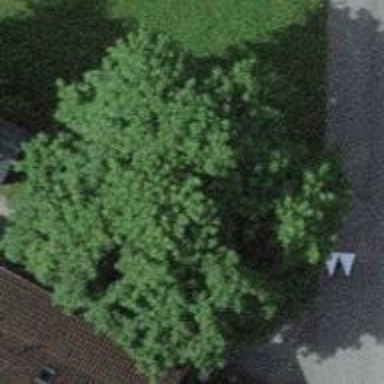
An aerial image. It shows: Broadleaved tree with silo in the background.